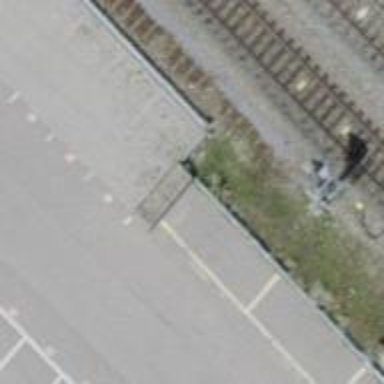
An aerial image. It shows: Abandoned railway.